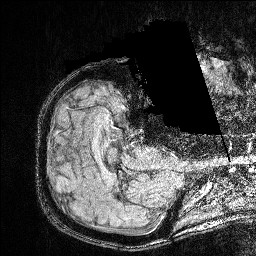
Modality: FLASH
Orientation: axial
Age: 30
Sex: male